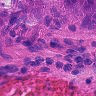
Metastatic tissue present: yes